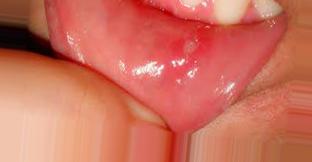
Condition: Mouth Ulcer